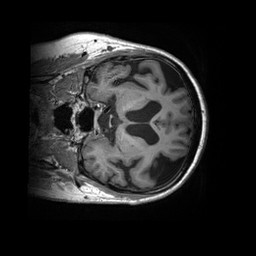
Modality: T1w
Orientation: coronal
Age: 66
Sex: male
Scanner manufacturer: siemens
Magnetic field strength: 3 T
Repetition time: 2.2 s
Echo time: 0.00245 s